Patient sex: M
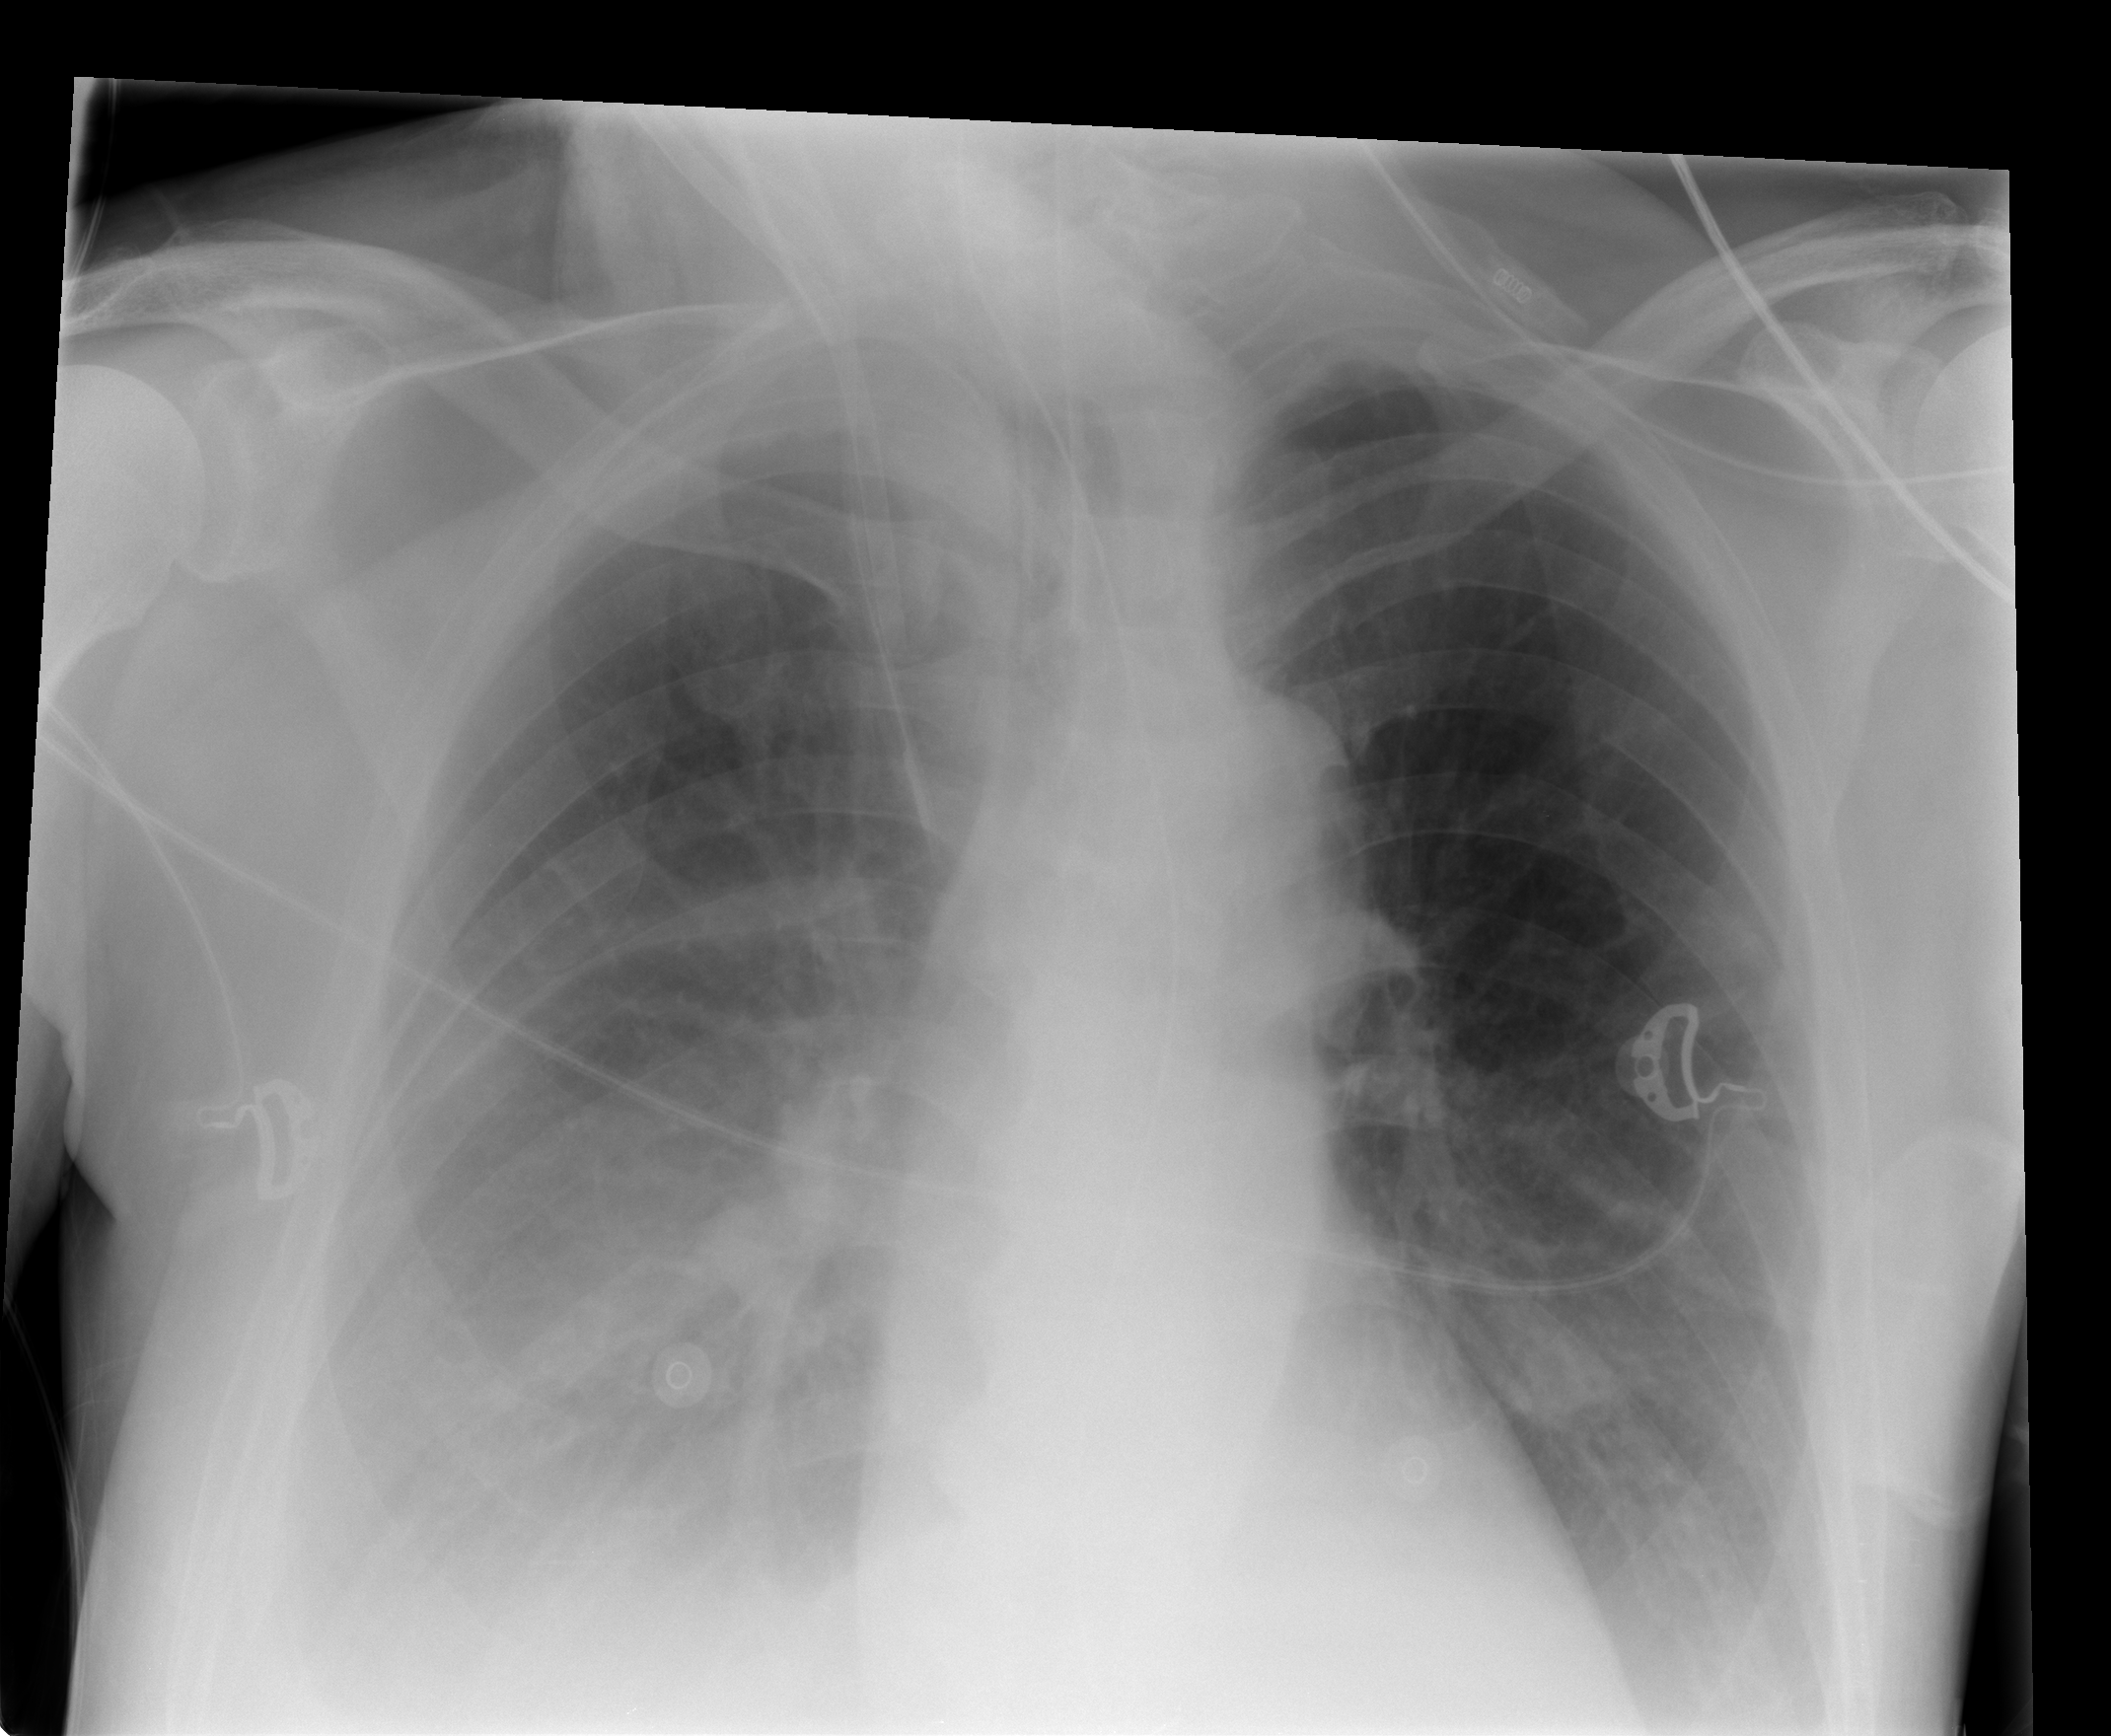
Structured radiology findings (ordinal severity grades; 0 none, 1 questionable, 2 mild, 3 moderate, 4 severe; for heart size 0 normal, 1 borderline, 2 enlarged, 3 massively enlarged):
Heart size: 0
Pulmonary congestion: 1
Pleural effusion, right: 3
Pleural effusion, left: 2
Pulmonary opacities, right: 0
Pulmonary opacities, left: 0
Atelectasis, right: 2
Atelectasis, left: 0